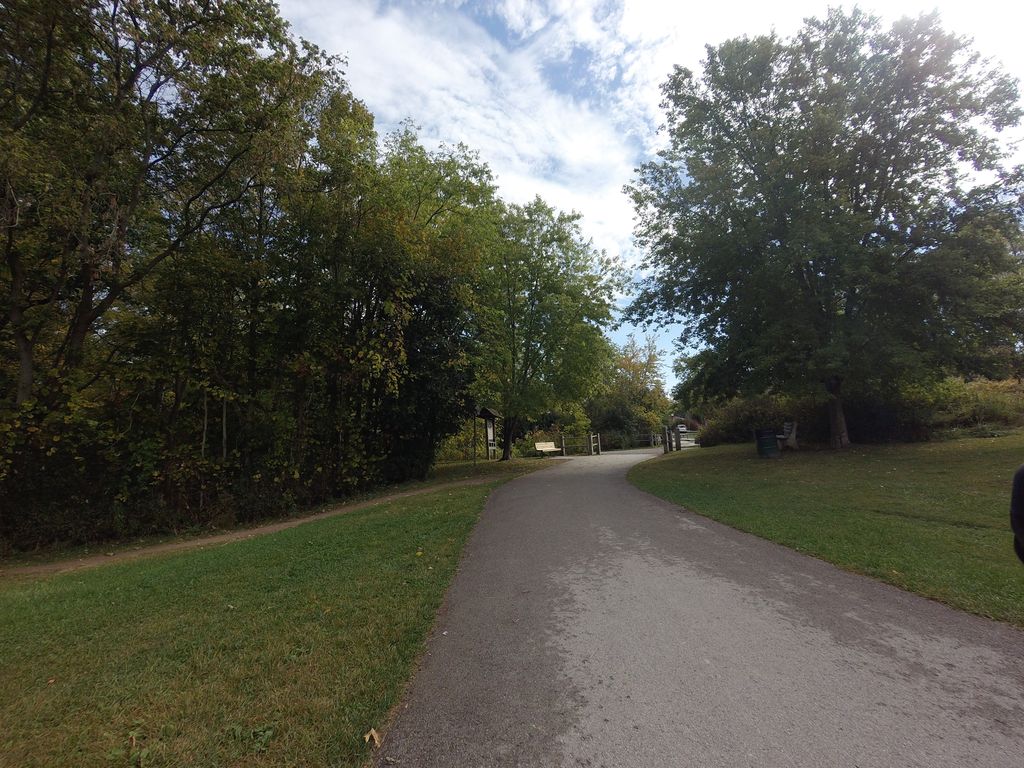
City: hamilton